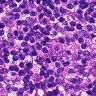
Metastatic tissue present: no